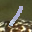
Label: 1